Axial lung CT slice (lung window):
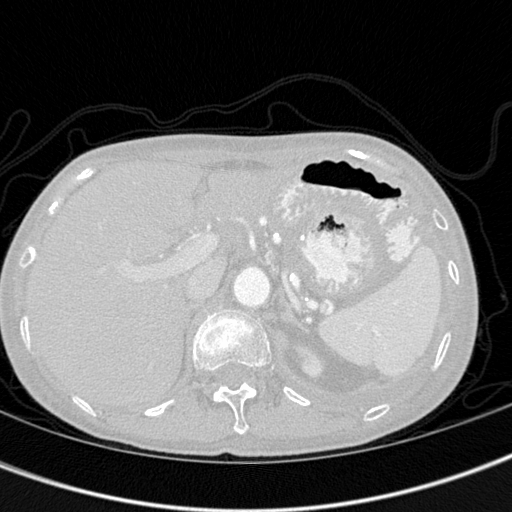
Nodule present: no